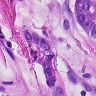
Metastatic tissue present: yes